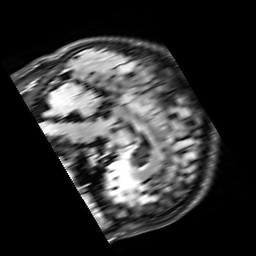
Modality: FLAIR
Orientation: sagittal
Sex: male
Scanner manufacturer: siemens
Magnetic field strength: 3 T
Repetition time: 10 s
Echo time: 0.09 s